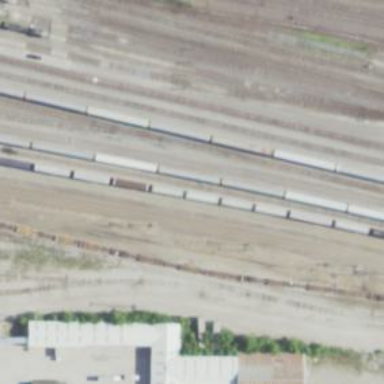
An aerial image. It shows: Railway yard.